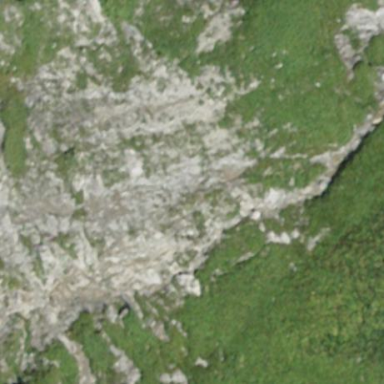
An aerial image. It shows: Landscape of bare rock.